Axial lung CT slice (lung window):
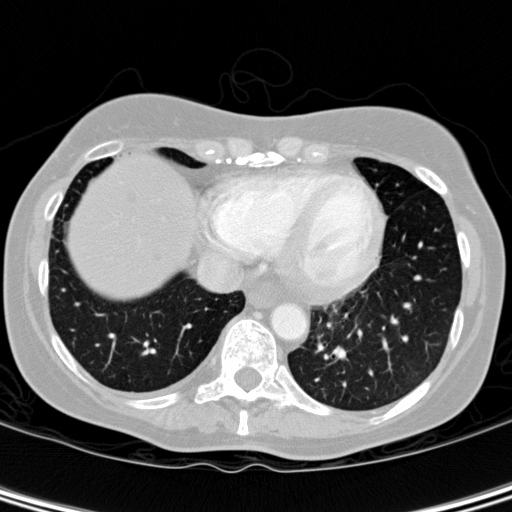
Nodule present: no